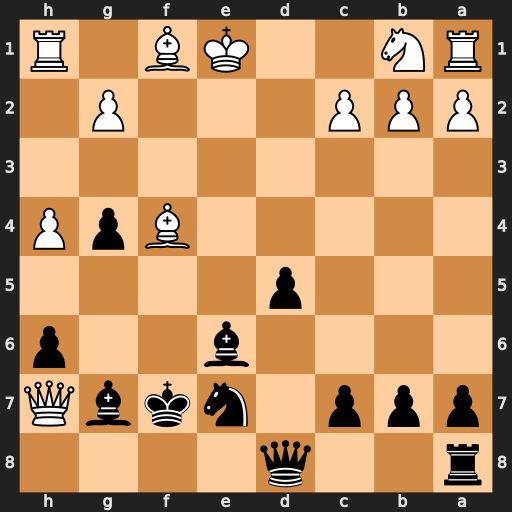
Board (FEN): r2q4/ppp1nkbQ/4b2p/3p4/5BpP/8/PPP3P1/RN2KB1R
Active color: b
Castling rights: KQ
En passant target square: -
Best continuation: Bf5 Qxg7+ Kxg7